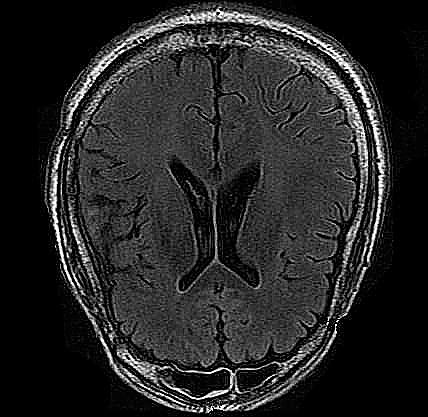
Label: notumor